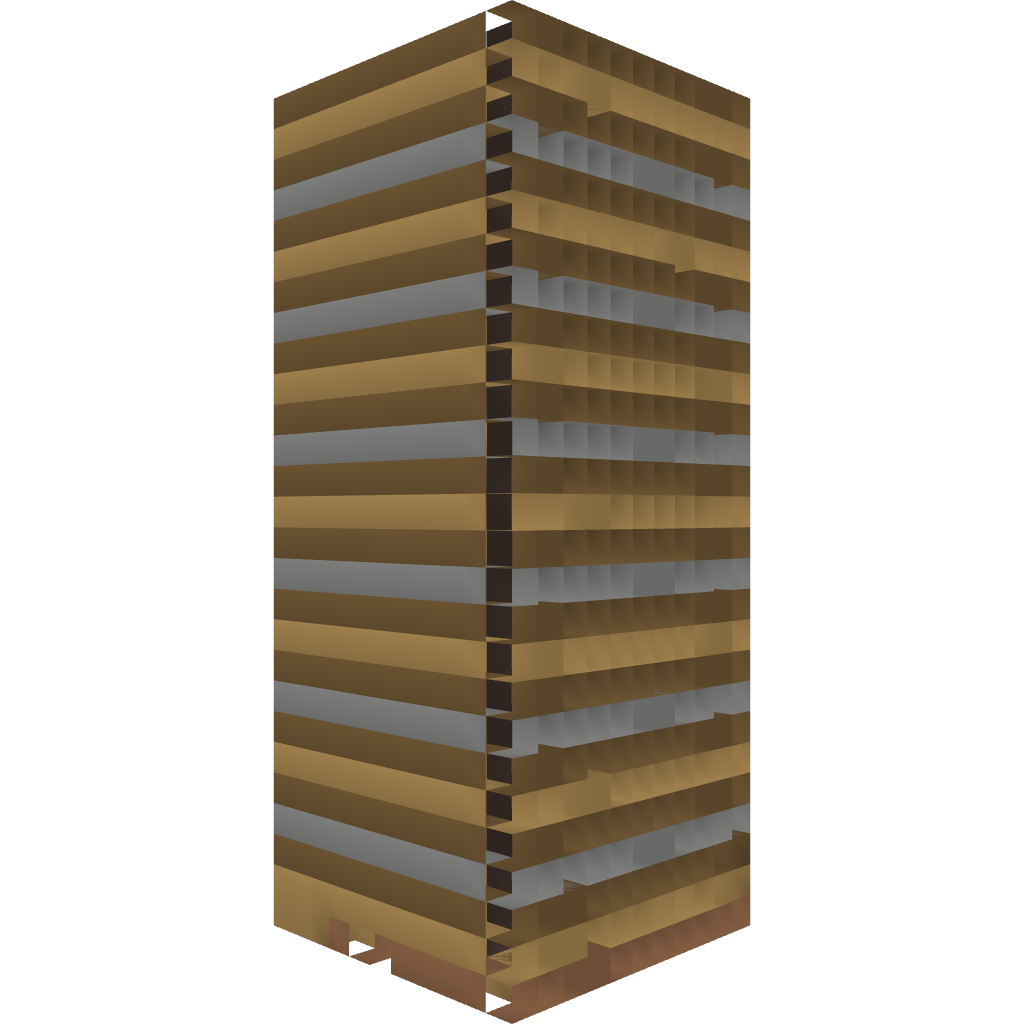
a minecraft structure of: Grunting Boar Inn Hotel - By Cybersneeze